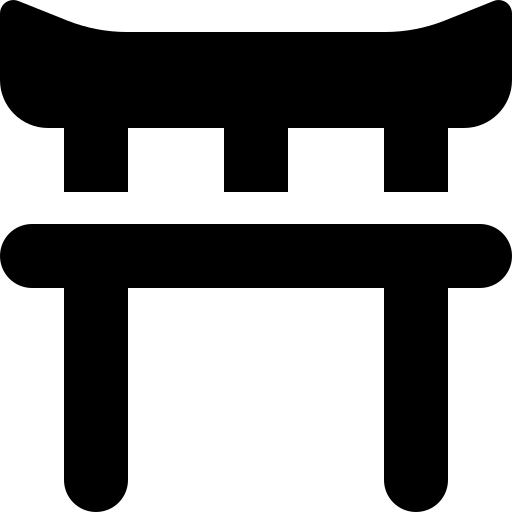
Tags: icon, FontAwesome, fa-icon, solid, torii, gate